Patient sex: F
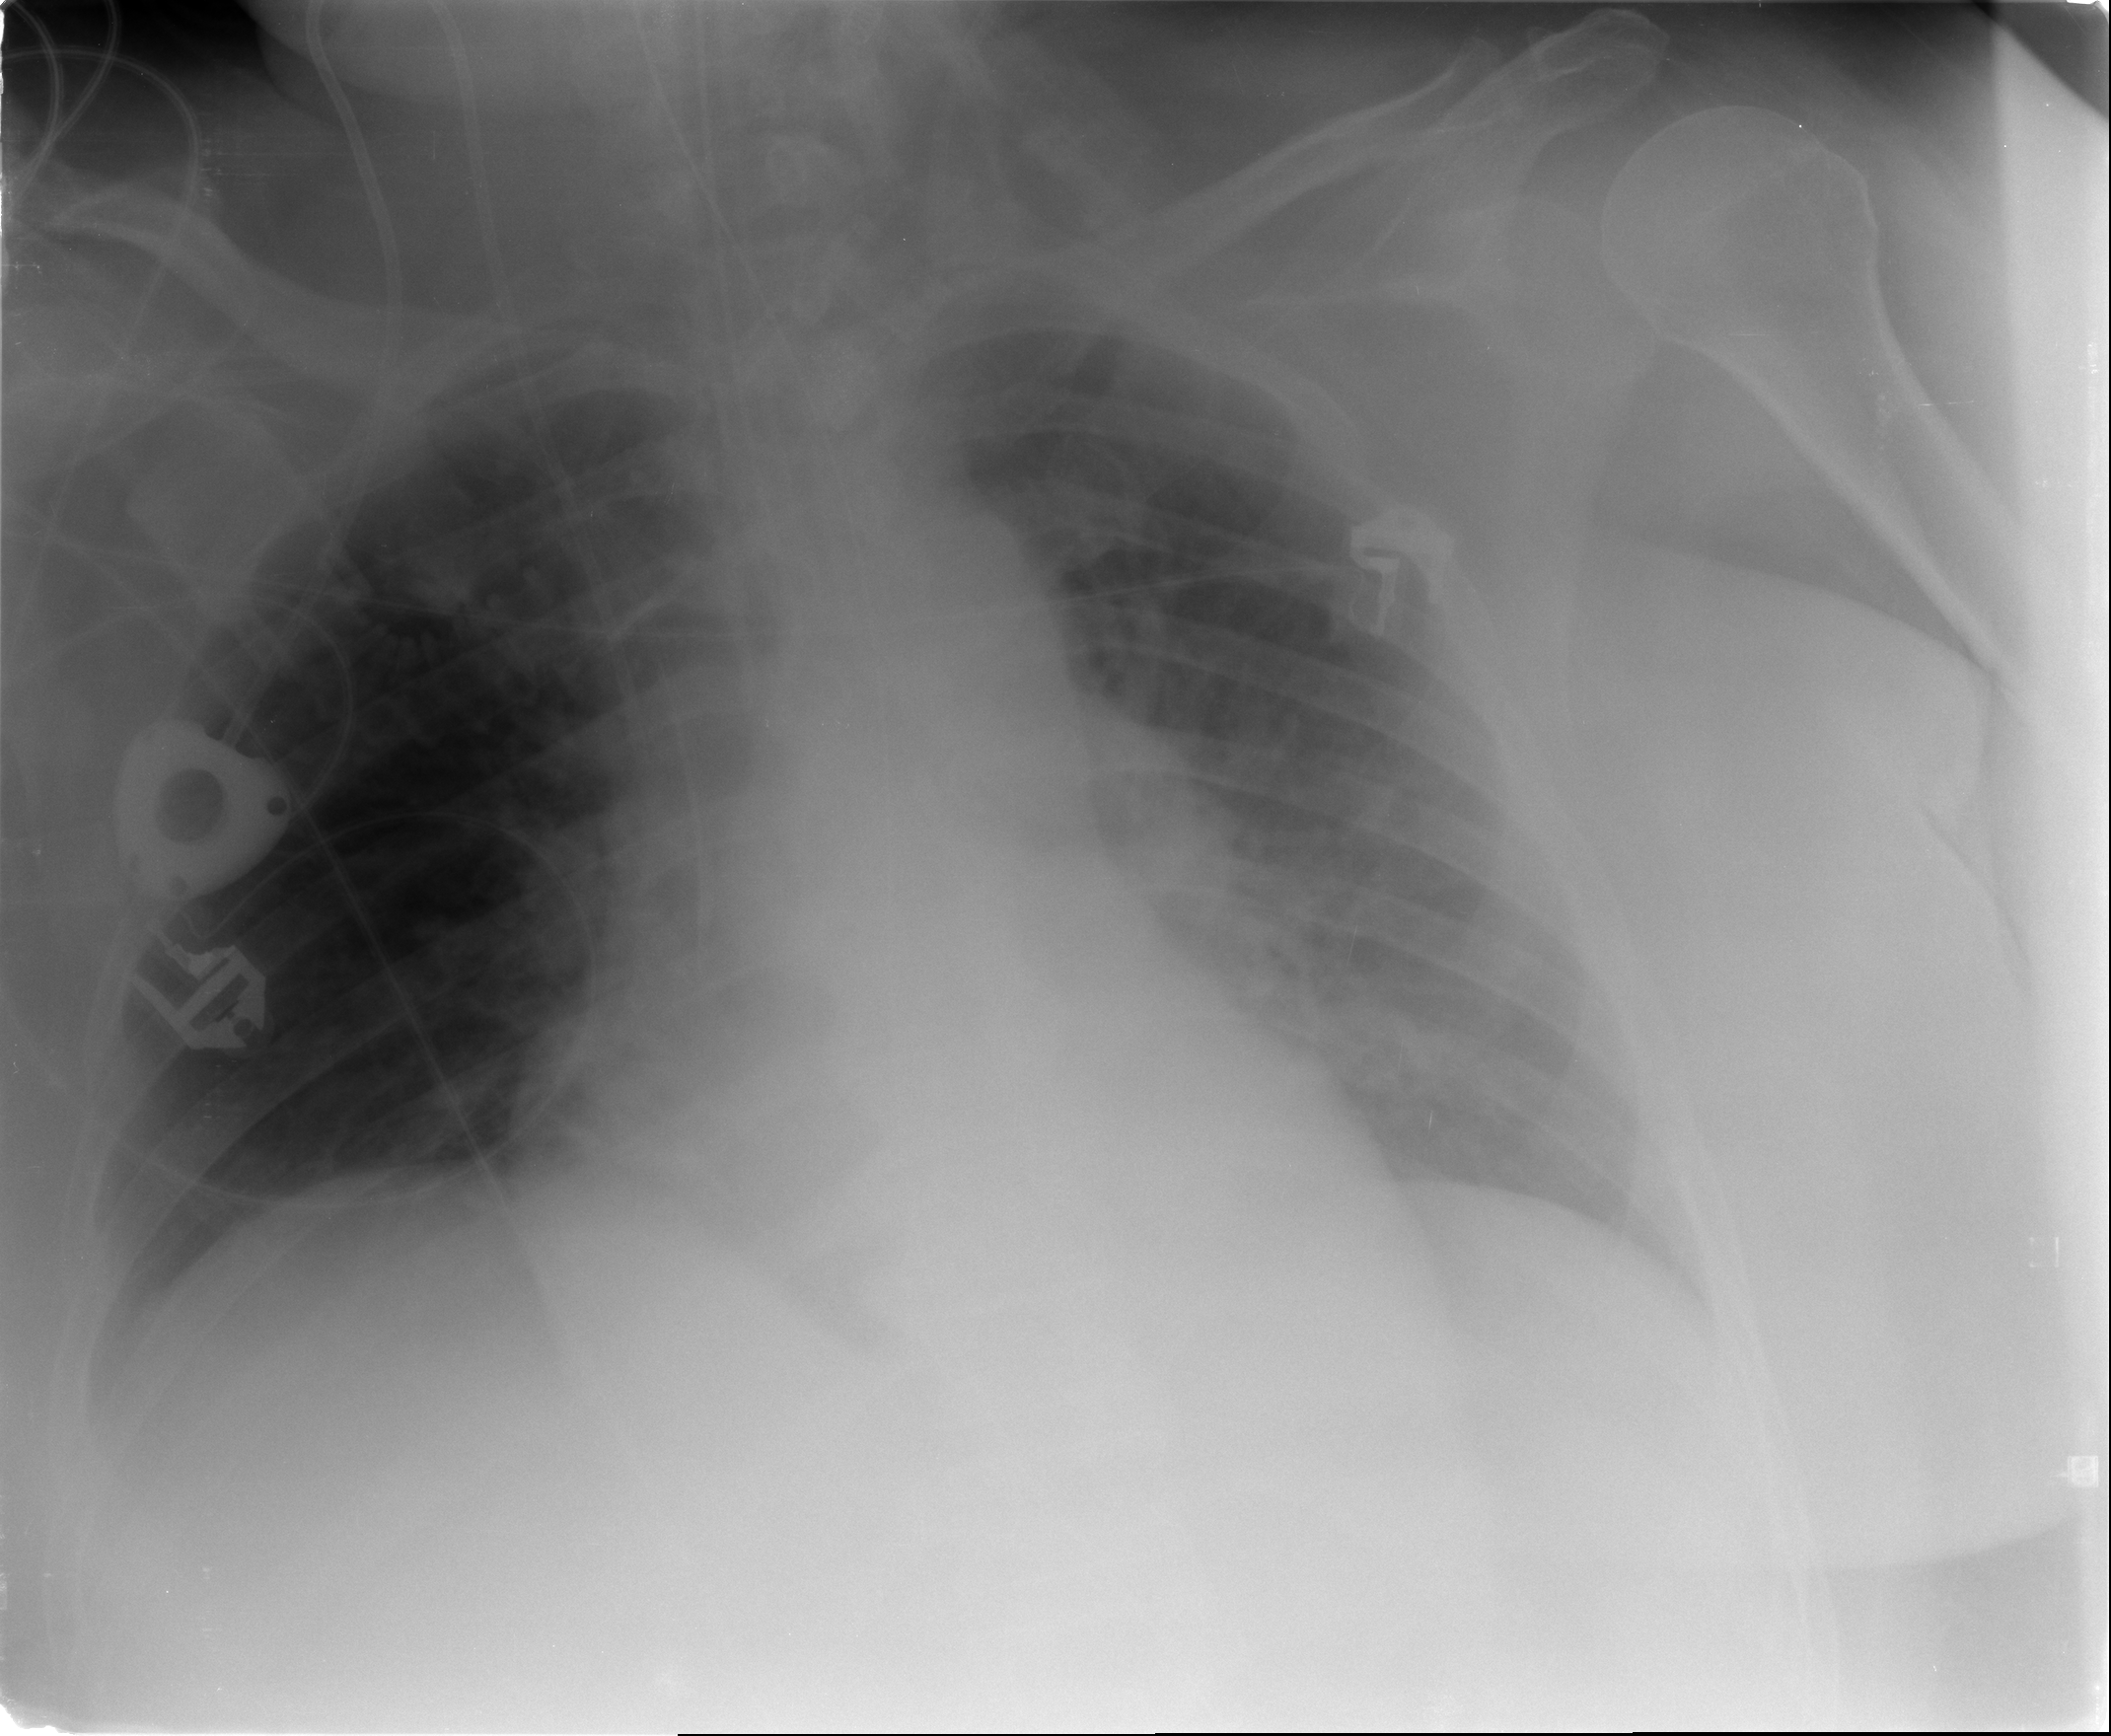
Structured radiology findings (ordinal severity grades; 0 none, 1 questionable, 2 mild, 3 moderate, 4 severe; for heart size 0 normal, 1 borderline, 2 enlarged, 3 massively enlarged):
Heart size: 2
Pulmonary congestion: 2
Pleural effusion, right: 2
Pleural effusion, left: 2
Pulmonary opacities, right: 0
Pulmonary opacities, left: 0
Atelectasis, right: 2
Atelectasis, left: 2